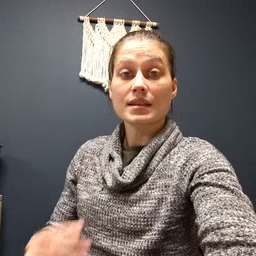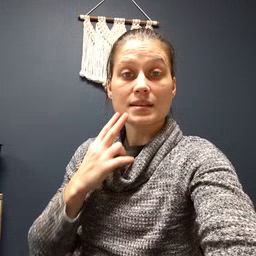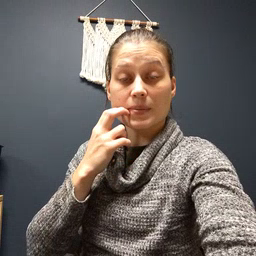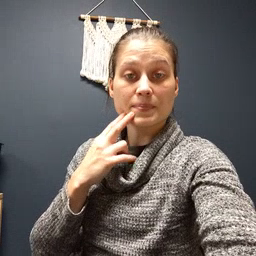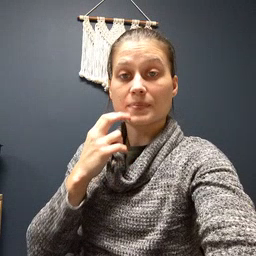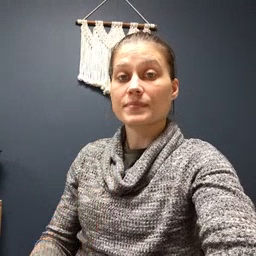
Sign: gum